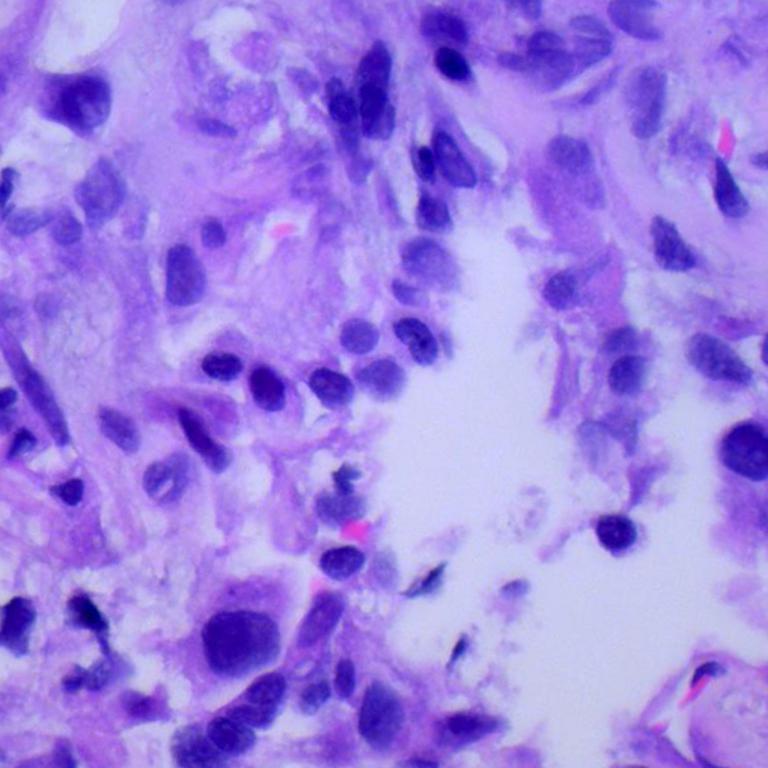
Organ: lung
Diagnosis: adenocarcinomas